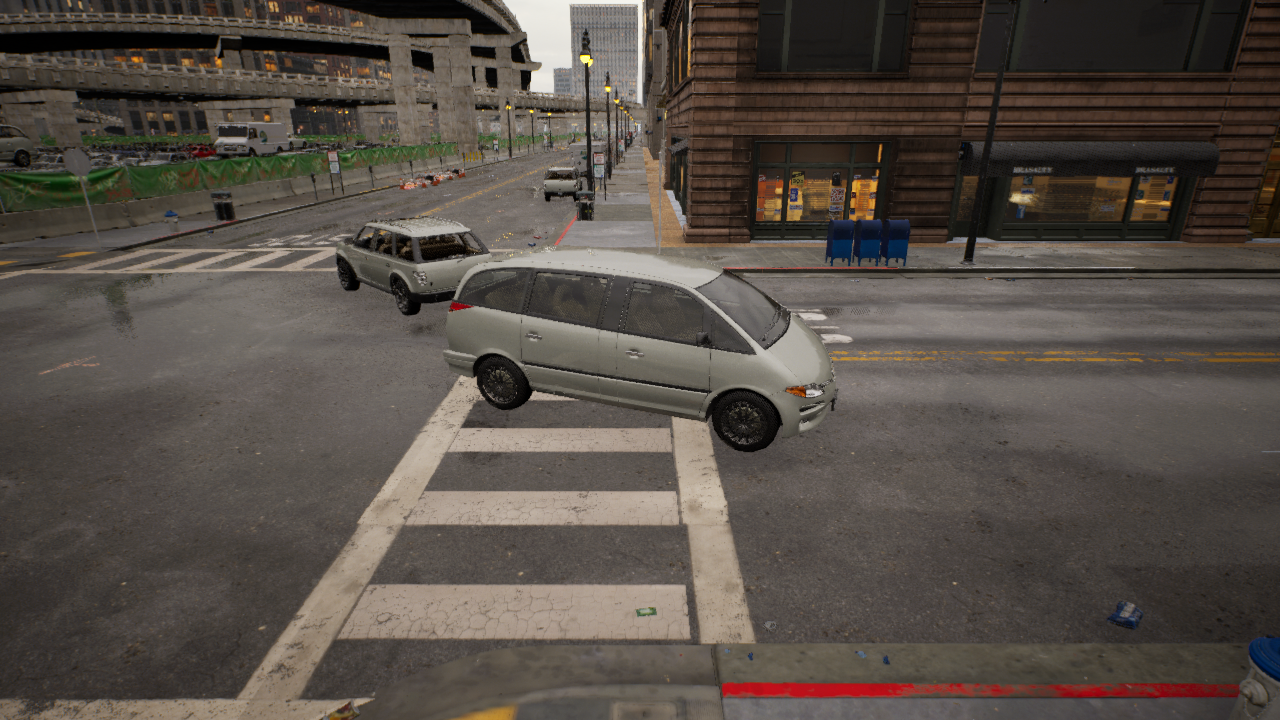
Venue: intersection
Lighting: golden hour
Vehicle rig: minivan